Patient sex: M
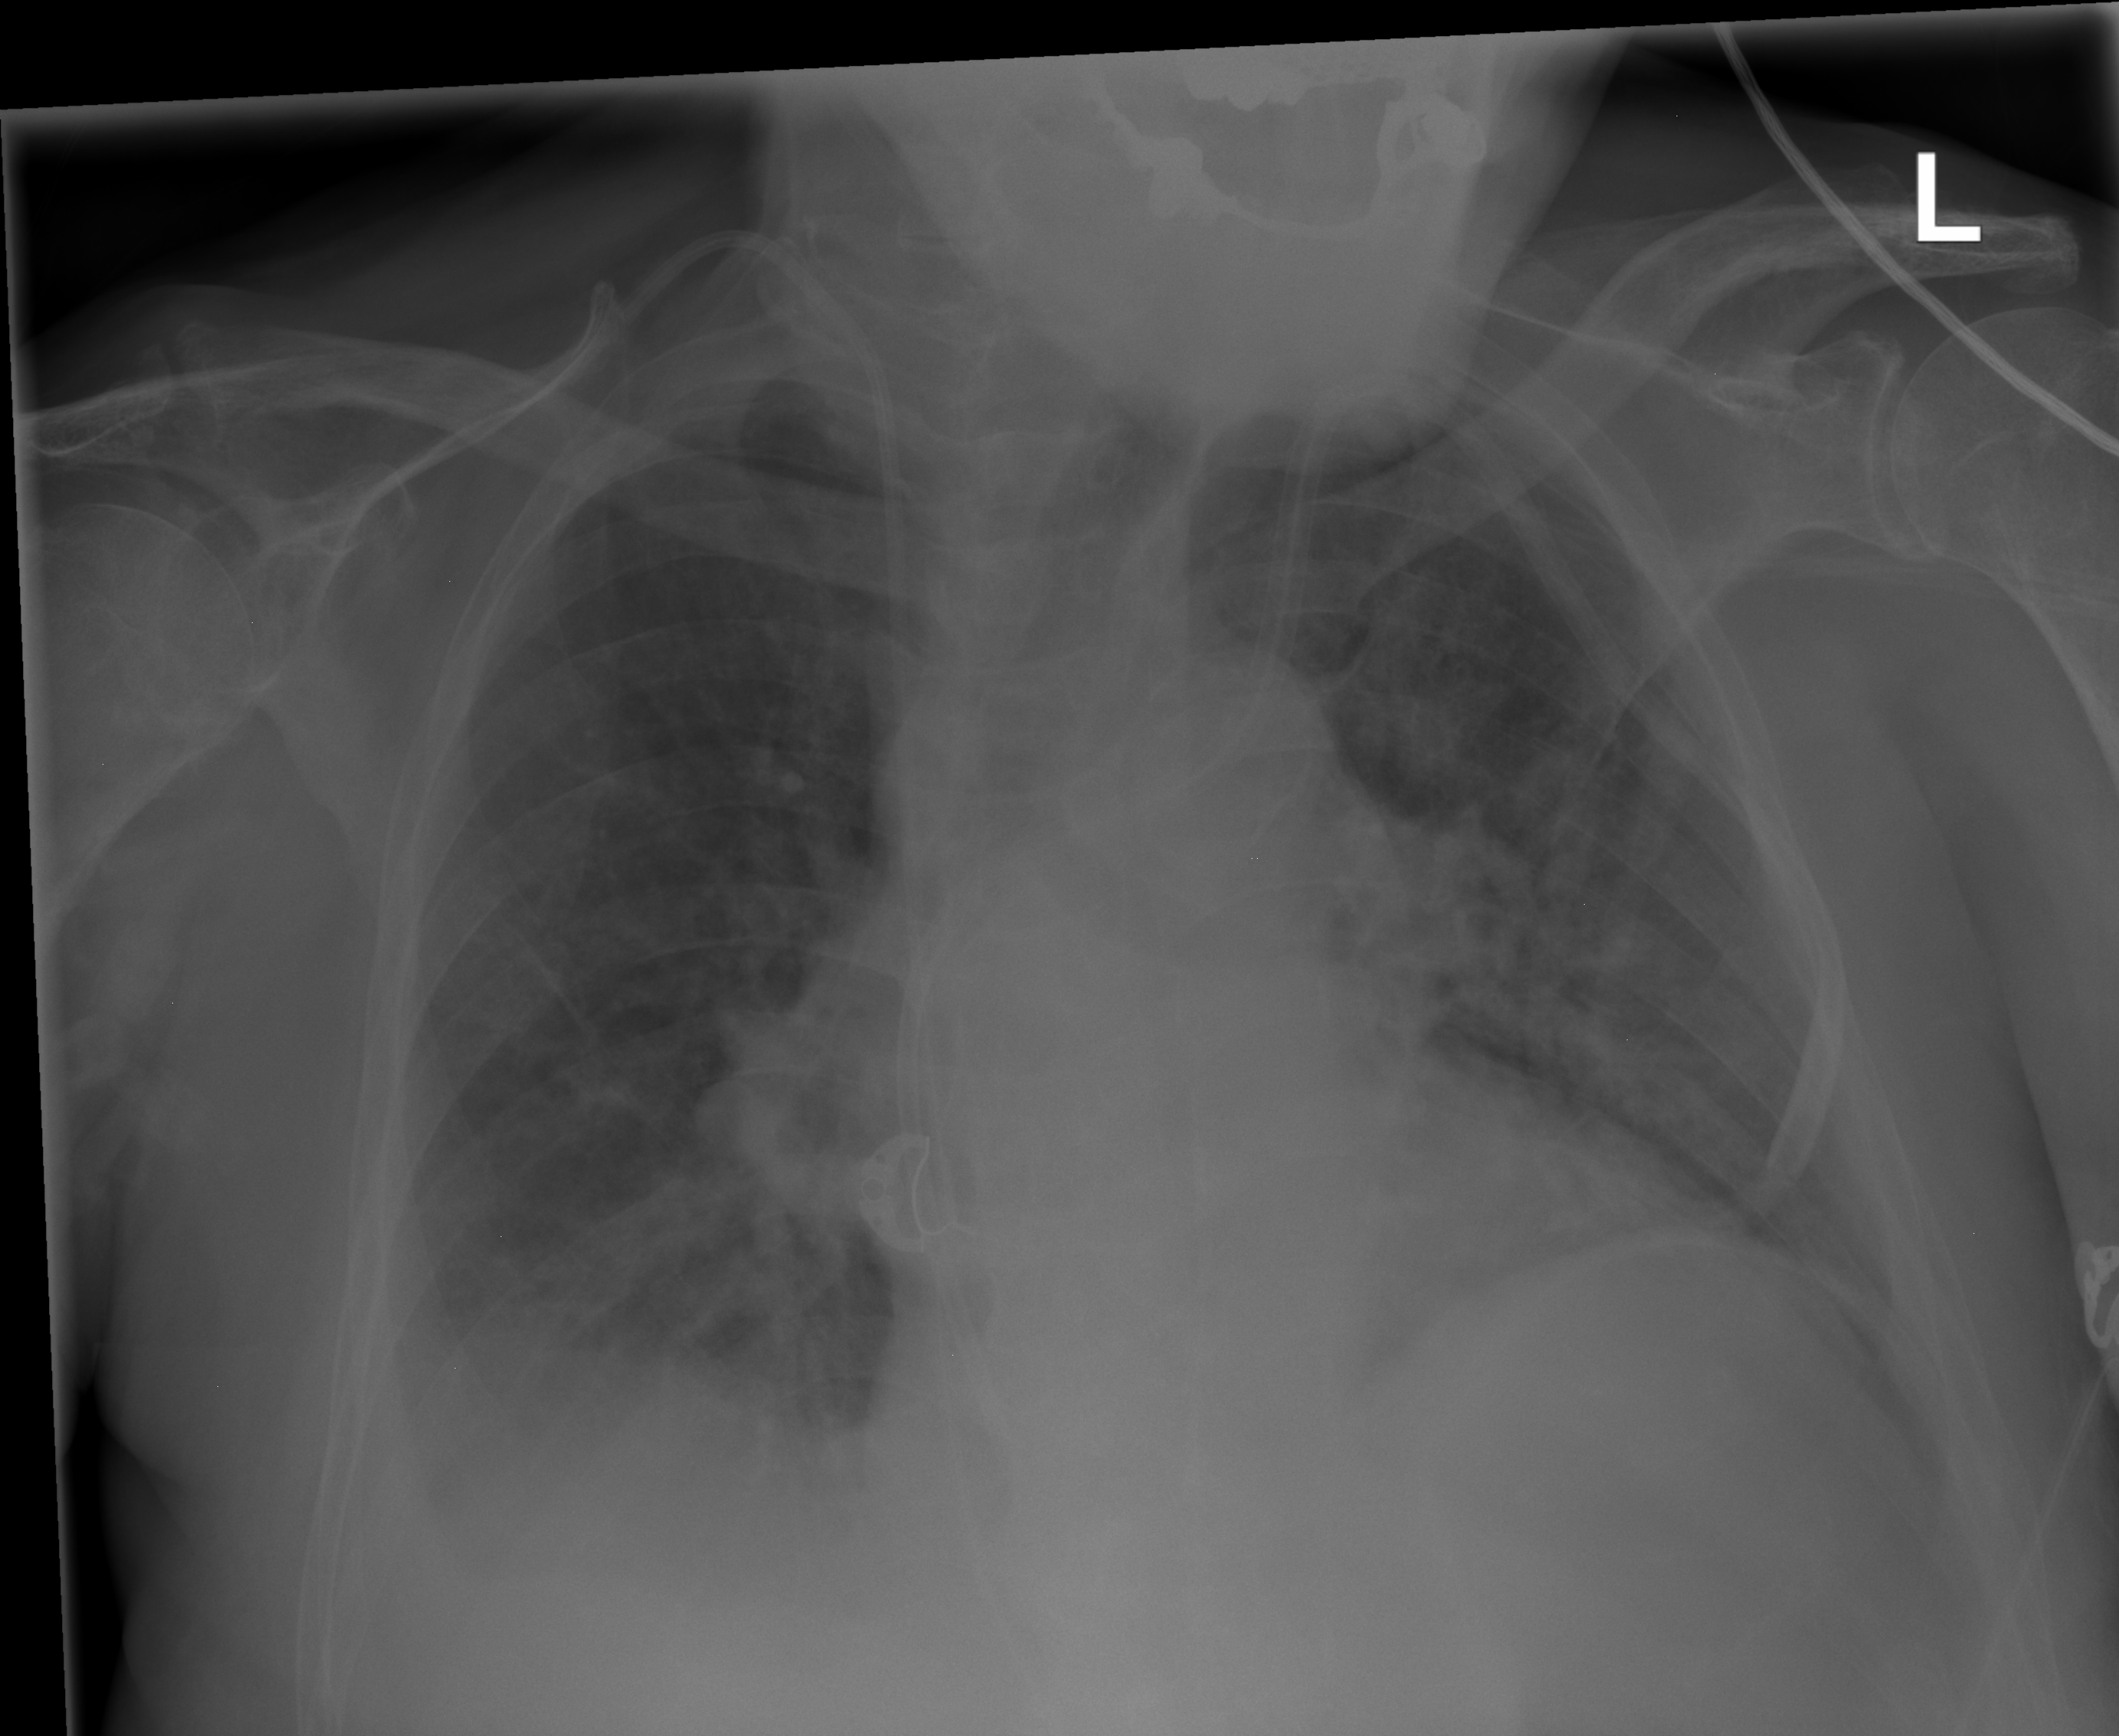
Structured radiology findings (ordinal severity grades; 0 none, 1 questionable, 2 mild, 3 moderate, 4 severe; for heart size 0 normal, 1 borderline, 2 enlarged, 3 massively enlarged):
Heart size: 1
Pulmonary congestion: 2
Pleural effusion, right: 3
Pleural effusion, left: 2
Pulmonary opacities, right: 2
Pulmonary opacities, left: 2
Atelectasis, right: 2
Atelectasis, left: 2